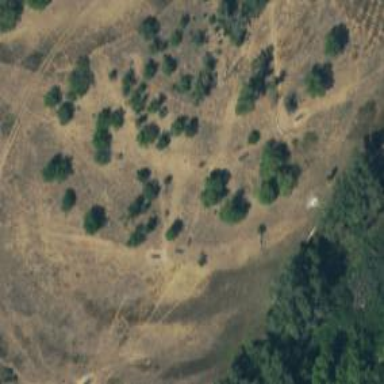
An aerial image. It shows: Disc golf basket.